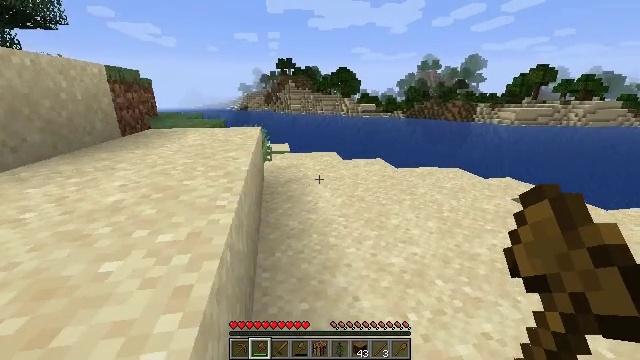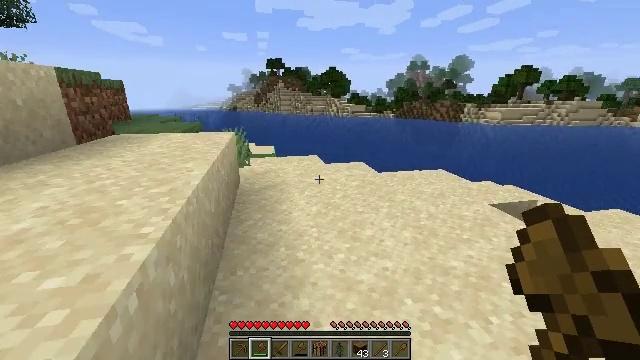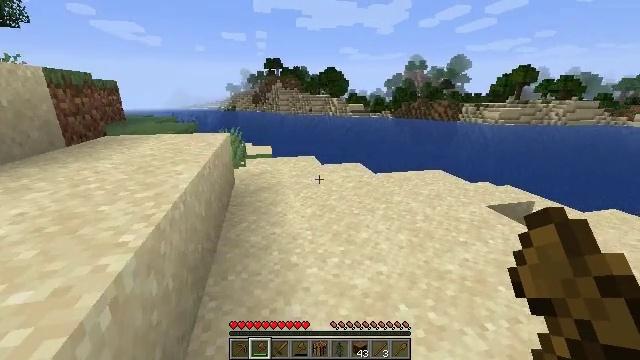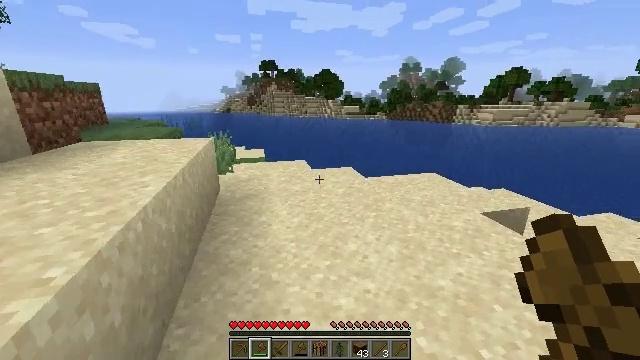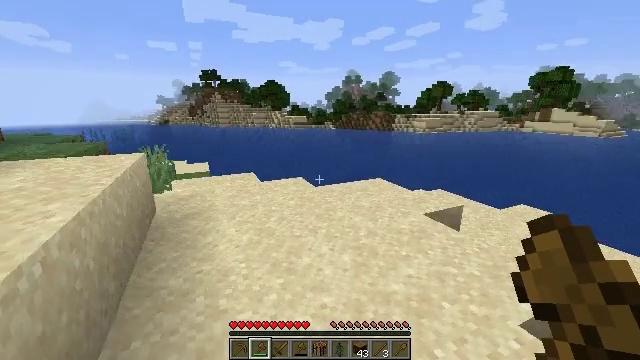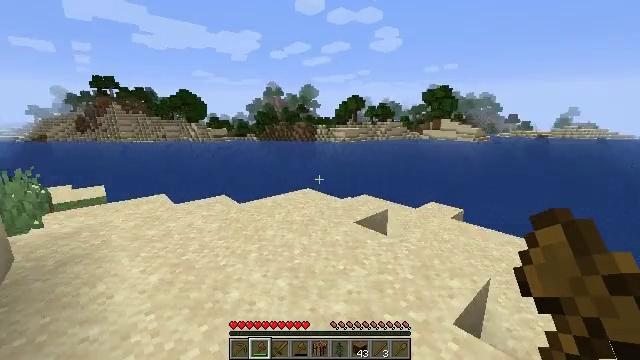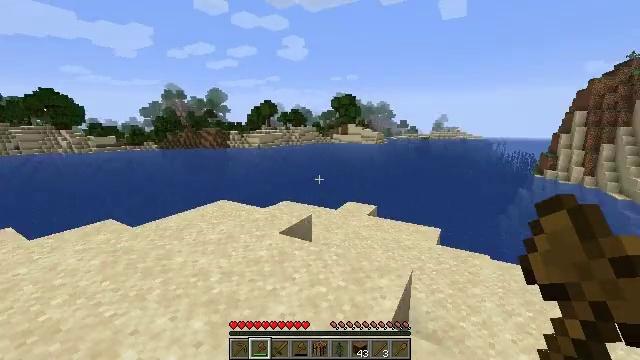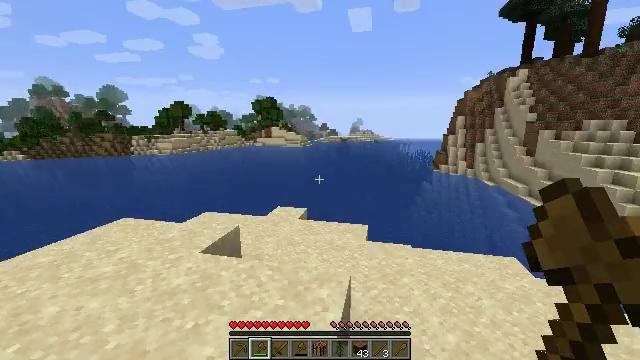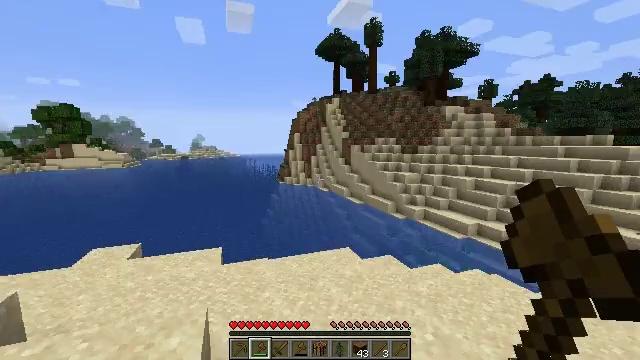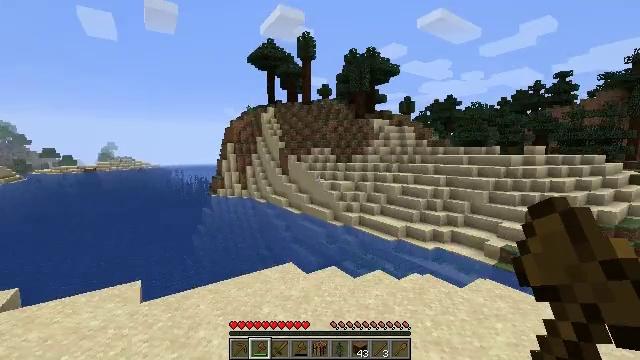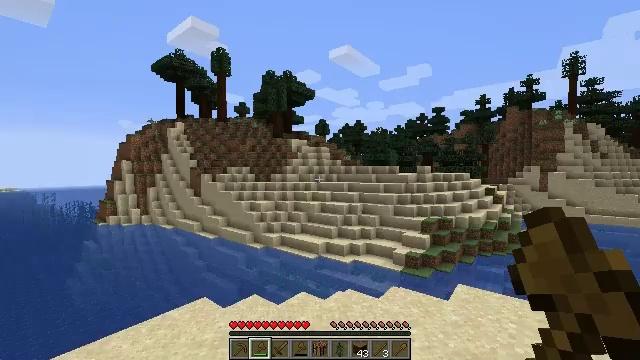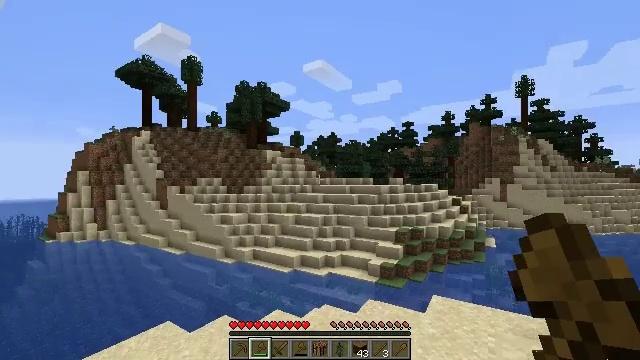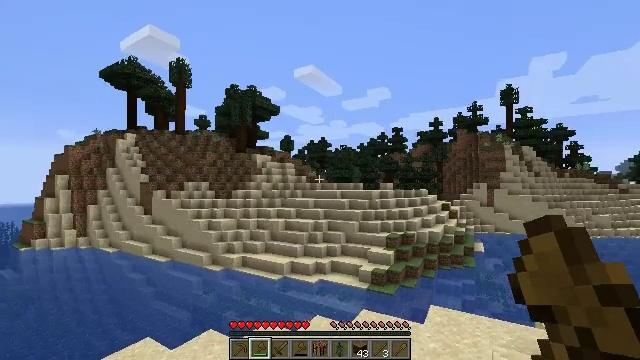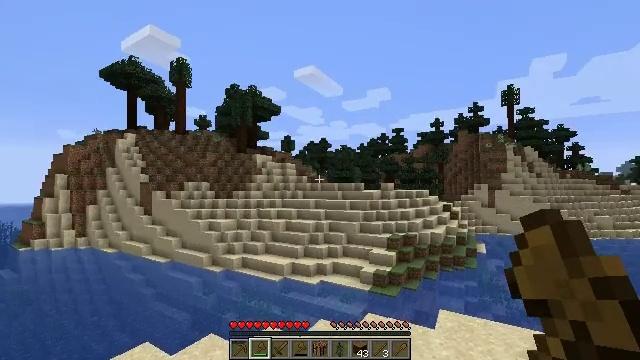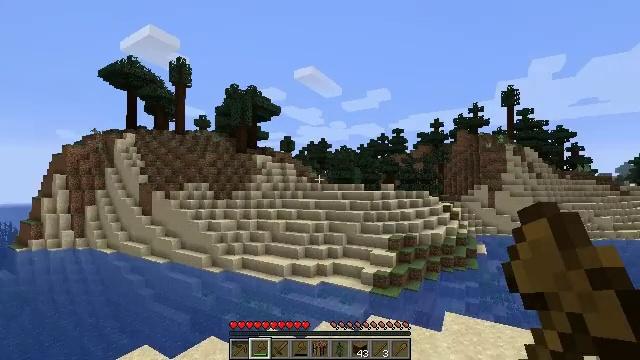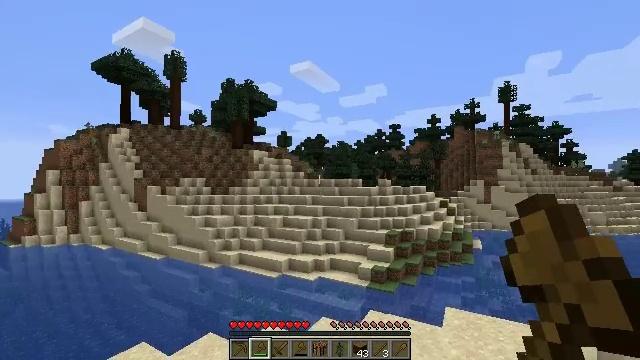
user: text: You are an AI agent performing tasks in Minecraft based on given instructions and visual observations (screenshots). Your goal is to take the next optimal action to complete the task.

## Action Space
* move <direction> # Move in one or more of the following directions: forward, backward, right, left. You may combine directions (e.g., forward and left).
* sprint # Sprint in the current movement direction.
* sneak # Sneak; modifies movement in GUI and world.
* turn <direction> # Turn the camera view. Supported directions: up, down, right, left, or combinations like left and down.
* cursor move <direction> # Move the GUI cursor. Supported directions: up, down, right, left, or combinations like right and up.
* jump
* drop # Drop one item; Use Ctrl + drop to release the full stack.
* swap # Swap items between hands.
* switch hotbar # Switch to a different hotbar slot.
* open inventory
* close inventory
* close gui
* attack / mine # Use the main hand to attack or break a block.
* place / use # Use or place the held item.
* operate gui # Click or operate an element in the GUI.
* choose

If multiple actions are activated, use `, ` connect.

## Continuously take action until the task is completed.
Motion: motion action
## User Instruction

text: Attack the ground to gather sand.
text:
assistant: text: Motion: move forward and move right, turn right
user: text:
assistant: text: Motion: move forward and move right
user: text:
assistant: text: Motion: move forward
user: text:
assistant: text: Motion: move forward, turn right and up
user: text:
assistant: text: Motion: move forward, turn right and up
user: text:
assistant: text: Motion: move forward, turn right
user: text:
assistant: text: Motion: move forward, turn right
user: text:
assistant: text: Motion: move forward, turn right and up
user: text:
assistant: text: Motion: move forward, turn right and up
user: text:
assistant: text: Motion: move forward, turn right and up
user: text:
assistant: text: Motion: move forward, turn right and up
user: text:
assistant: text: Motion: move forward and move left, turn right and up
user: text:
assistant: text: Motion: move forward and move left
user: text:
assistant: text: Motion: move forward and move left
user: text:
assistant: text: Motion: move forward and move left, turn down
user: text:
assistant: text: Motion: move forward and move left, turn down
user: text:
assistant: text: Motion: move forward
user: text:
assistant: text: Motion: move forward
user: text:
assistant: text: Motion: move forward
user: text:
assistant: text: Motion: move forward
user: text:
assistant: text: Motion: move forward, turn right and down
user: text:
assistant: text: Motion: move forward, turn right and down
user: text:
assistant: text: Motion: move forward, turn right and down
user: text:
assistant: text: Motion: move forward, turn right
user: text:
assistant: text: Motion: move forward, turn right
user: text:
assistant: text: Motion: move forward
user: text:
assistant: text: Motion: move forward, turn left and down
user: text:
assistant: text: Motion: move forward, turn left and down
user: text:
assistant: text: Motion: move forward, turn left
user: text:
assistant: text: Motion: move forward and move left, turn left